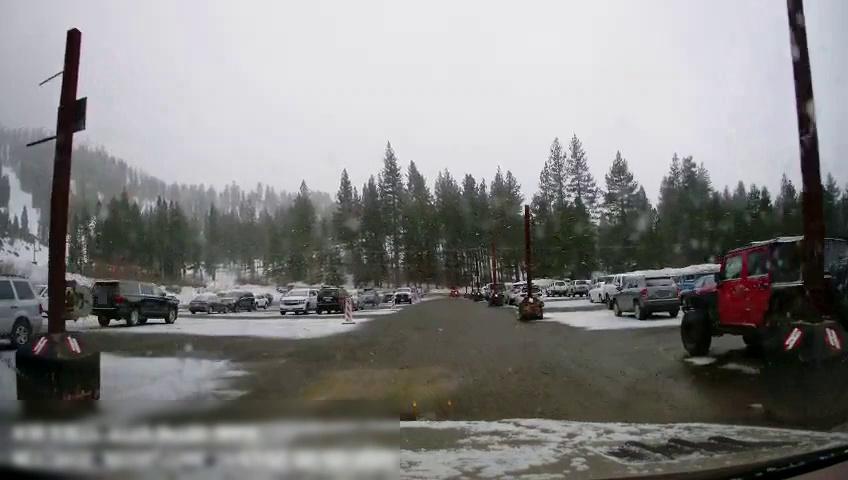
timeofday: Day
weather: Snowy
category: Vehicles | SUV
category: Vehicles | SUV
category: Vehicles | SUV
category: Vehicles | SUV
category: Vehicles | SUV
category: Vehicles | Car
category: Vehicles | Truck
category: Vehicles | SUV
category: Vehicles | SUV
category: Vehicles | SUV
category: Vehicles | Car
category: Vehicles | Car
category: Vehicles | SUV
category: Vehicles | SUV
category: Drivable Space